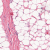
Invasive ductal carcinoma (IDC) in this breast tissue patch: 0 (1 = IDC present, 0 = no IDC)